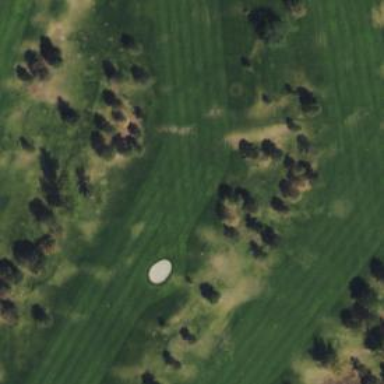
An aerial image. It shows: Golf fairway surrounded by grass.